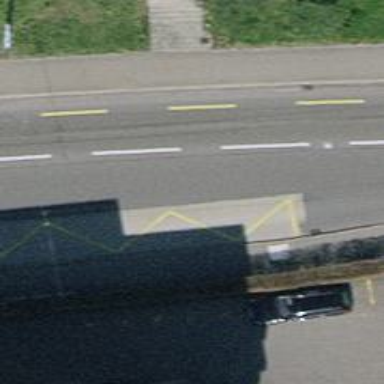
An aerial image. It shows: Bus stop for trolleybuses with designated stop position for public transport.